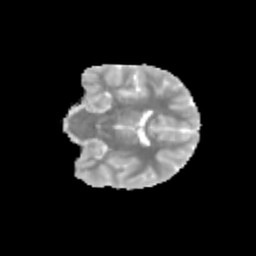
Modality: MD
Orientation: coronal
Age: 10
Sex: female
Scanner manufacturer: siemens
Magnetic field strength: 3 T
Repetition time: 3.8 s
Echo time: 0.07 s